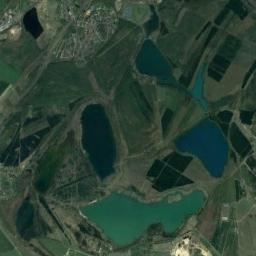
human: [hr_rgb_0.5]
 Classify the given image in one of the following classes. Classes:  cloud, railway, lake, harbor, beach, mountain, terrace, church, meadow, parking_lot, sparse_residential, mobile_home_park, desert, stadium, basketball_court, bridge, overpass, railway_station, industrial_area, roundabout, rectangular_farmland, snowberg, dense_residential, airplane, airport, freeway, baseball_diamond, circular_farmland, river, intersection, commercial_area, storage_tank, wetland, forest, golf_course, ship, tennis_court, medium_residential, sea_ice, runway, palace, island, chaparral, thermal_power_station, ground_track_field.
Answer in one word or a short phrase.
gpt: lake